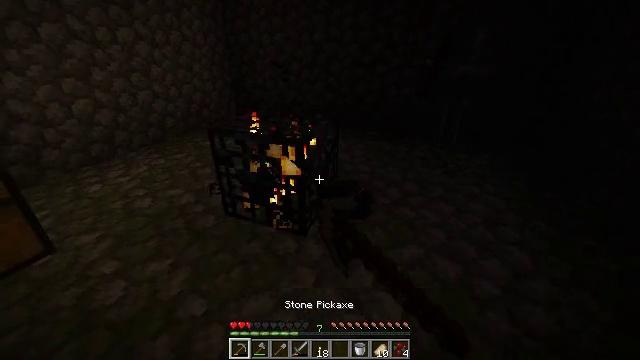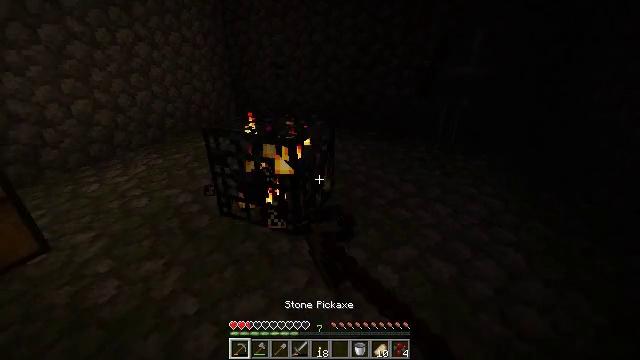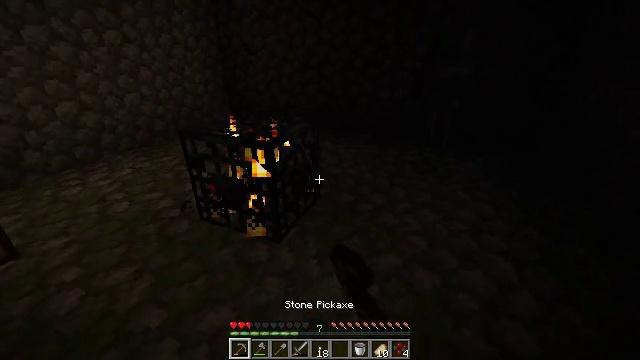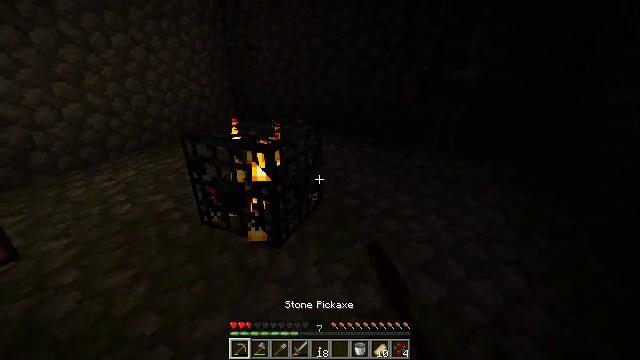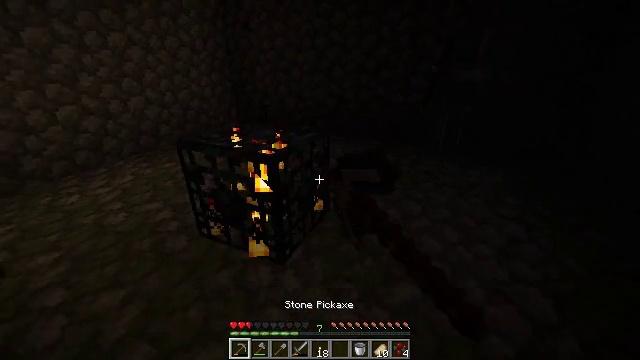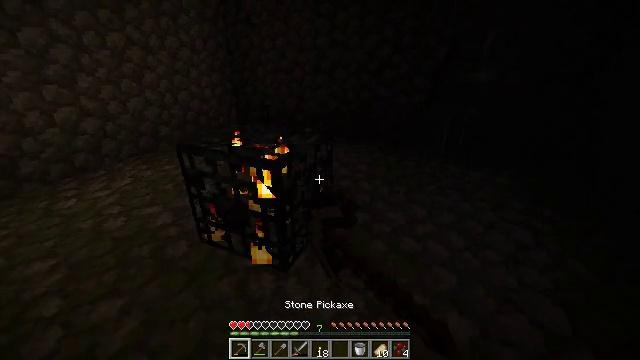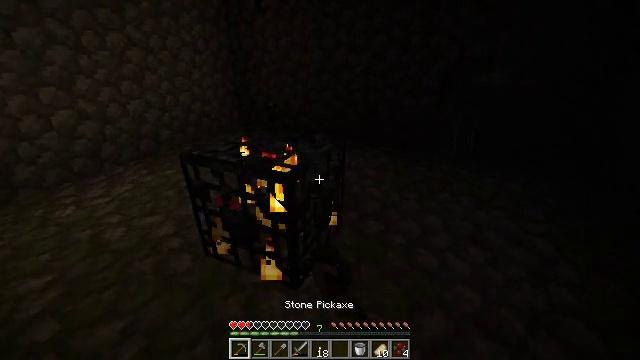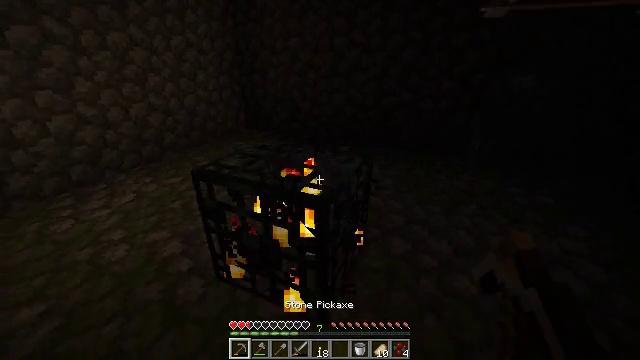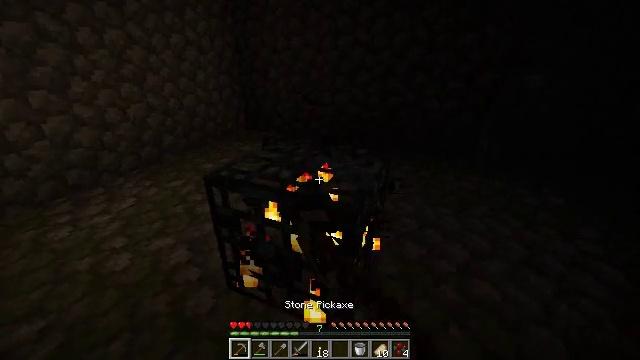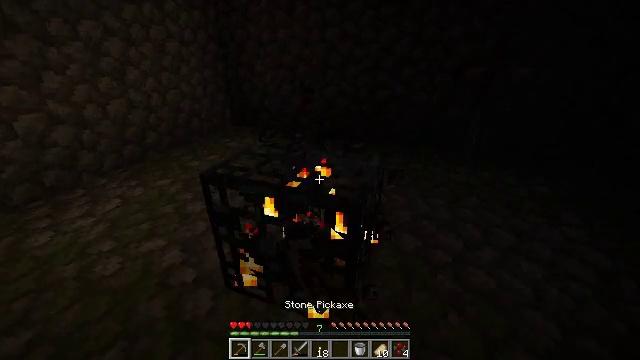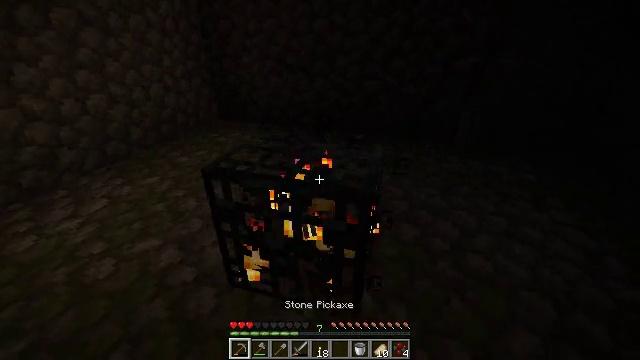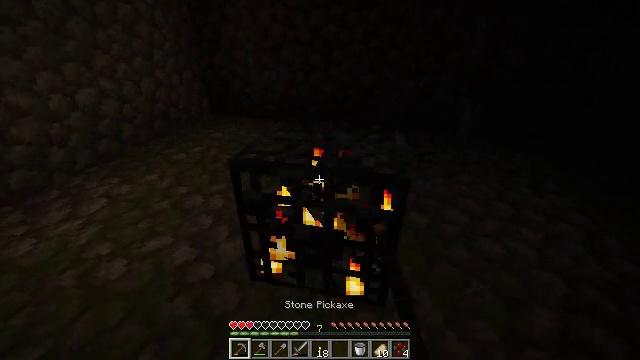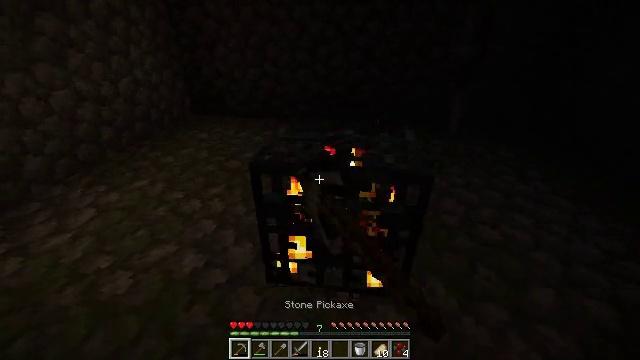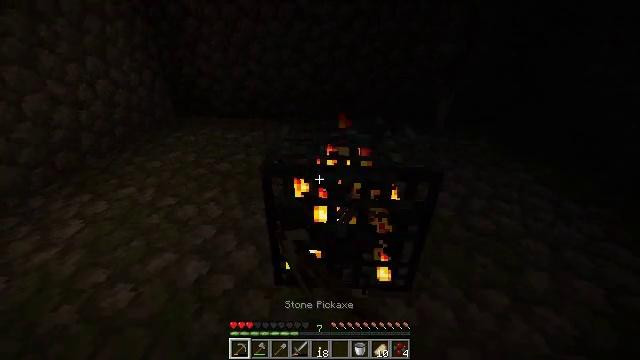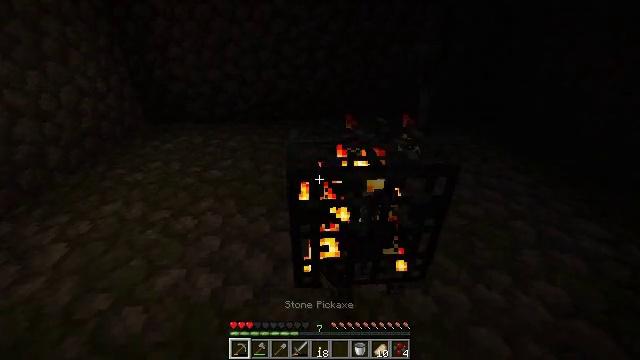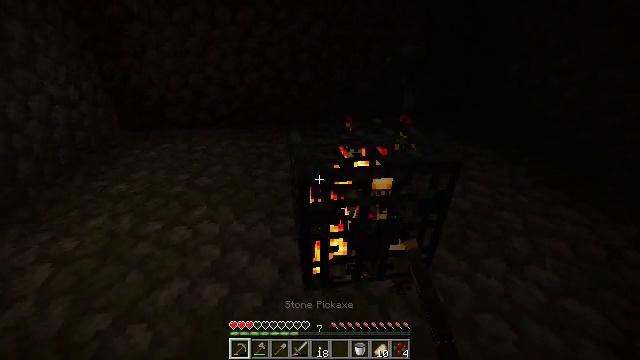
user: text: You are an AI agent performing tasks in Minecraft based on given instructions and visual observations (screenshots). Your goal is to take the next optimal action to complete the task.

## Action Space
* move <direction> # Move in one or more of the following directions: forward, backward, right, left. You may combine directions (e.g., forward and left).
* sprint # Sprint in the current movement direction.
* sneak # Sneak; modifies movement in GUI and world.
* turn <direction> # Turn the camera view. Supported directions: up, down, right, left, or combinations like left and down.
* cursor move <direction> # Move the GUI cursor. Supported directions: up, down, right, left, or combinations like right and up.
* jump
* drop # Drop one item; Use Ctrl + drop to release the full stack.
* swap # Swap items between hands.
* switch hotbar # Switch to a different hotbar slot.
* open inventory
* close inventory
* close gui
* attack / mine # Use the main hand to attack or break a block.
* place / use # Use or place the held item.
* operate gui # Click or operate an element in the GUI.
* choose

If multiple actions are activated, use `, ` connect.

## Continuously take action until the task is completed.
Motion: motion action
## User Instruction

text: Attack the spawner to disable it.
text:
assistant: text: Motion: move forward and move right, attack / mine
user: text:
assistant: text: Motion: move forward, attack / mine
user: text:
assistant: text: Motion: move forward and move left, turn left, attack / mine
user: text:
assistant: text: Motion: move forward and move left, attack / mine
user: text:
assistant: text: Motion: move forward and move left, attack / mine
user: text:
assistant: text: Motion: move forward and move left, attack / mine
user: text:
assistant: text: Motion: move forward and move left, attack / mine
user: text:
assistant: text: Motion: move left, turn right, attack / mine
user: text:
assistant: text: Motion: move left, turn right and down, attack / mine
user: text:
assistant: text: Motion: move left, turn right and down, attack / mine
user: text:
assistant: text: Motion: move left, turn right and down, attack / mine
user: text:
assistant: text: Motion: move left, turn right, attack / mine
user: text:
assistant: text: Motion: move left, turn right, attack / mine
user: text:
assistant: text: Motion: move left, turn right, attack / mine
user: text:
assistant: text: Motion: move left, turn right, attack / mine
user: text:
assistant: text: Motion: move left, turn right, attack / mine
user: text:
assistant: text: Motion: move left, turn right and up, attack / mine
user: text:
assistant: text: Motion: move left, turn right and up, attack / mine
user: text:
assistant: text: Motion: move left, turn right and up, attack / mine
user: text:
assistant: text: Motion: move left, turn right, attack / mine
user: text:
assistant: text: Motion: move left, turn right, attack / mine
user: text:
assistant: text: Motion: move left, turn right, attack / mine
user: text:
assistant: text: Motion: move left, turn right, attack / mine
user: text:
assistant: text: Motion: move forward and move left, turn right, attack / mine
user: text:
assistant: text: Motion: move forward and move left, turn right, attack / mine
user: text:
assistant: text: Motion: move forward and move left, attack / mine
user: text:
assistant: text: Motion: move forward and move left, turn right and down, attack / mine
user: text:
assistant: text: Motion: move left, turn right and down, attack / mine
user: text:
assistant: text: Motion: move left, turn right and down, attack / mine
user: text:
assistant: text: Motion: move left, turn right and down, attack / mine